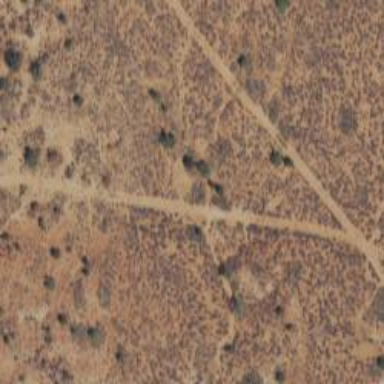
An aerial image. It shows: Track road with grade3 tracktype.